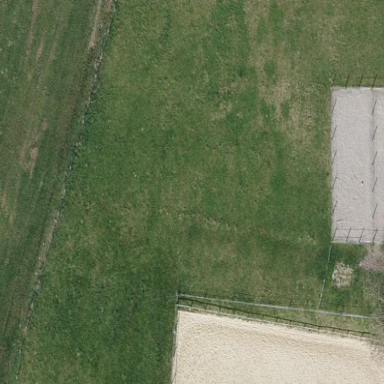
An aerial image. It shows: Meadow enclosed by fence.